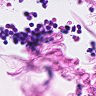
Metastatic tissue present: no